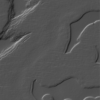
Label: not_dusty